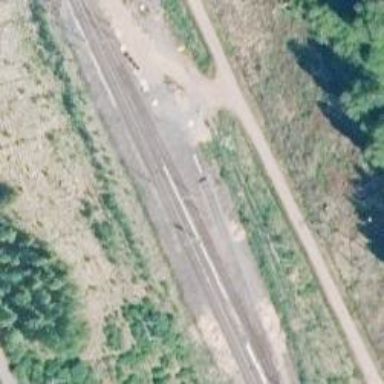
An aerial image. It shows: Railway track with continuous electrified contact lines.